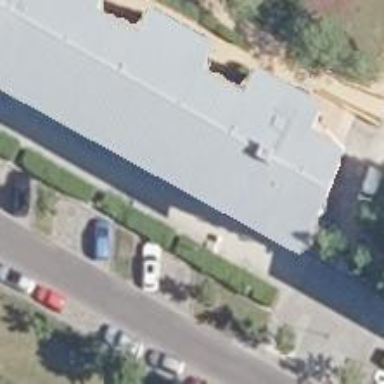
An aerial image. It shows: Beauty shop.